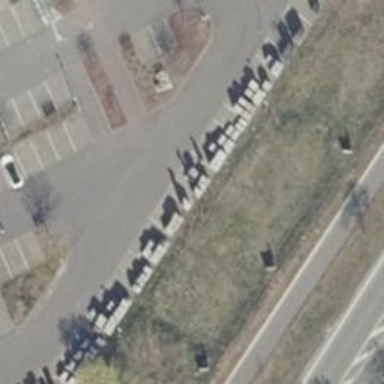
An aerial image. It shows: Asphalt parking aisle off service road.